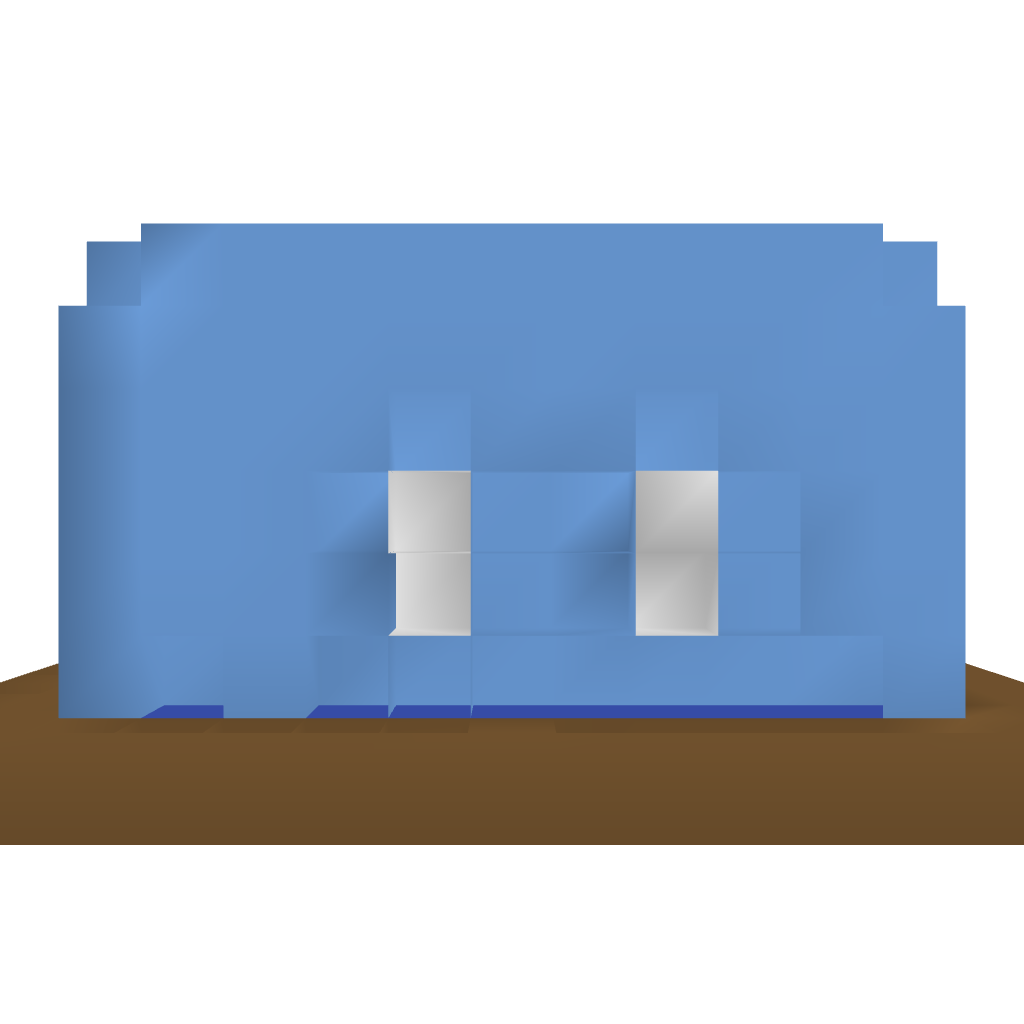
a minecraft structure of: Little Water House good quality